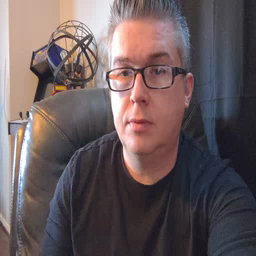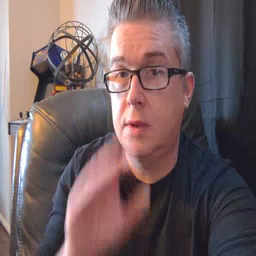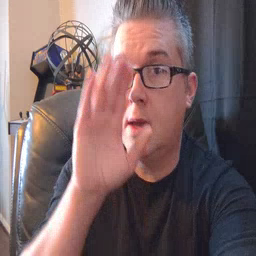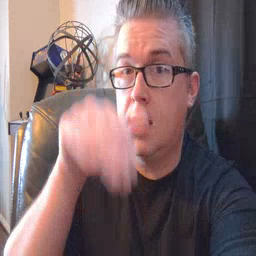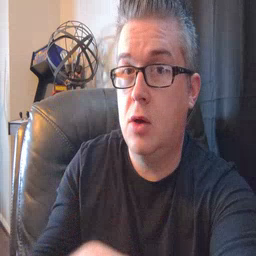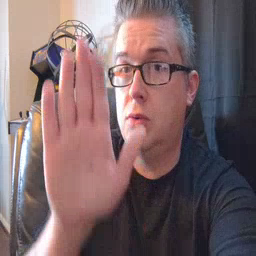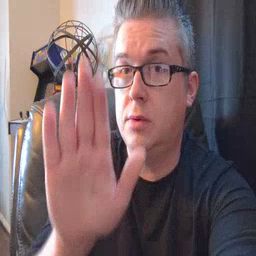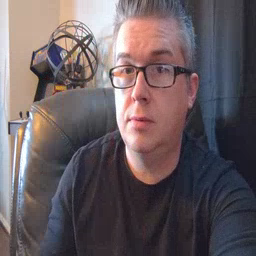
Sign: elephant